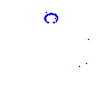
Particle: proton